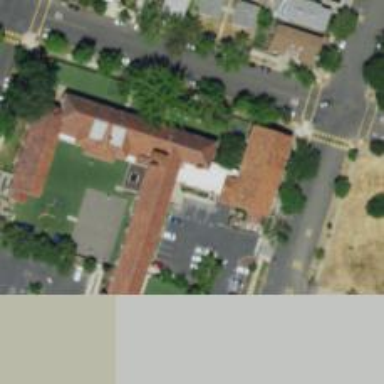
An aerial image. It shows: School.